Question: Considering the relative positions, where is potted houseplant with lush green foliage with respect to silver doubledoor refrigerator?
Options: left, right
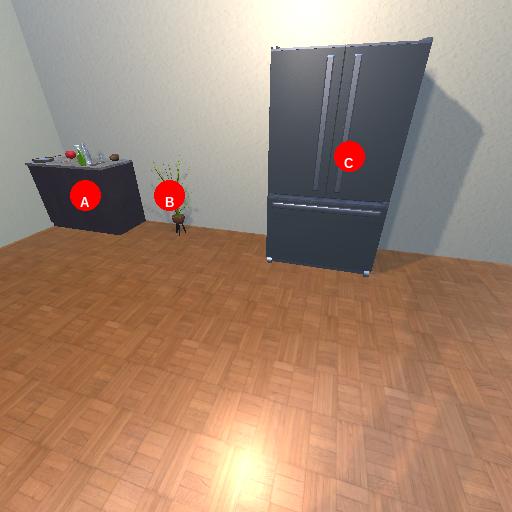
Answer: left